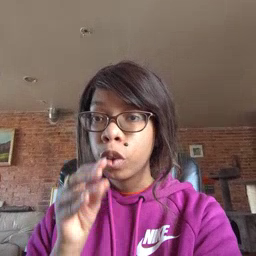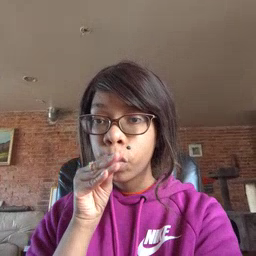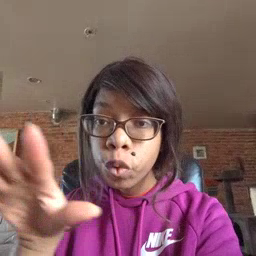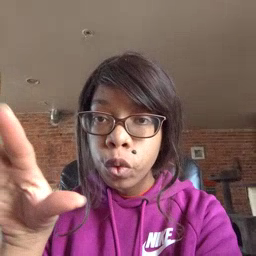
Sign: blow